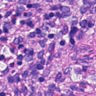
Metastatic tissue present: no